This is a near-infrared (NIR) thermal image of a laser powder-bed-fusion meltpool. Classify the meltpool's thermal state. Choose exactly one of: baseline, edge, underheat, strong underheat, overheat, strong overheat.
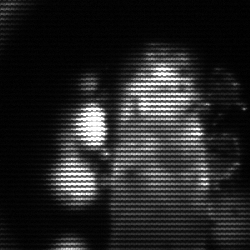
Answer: strong underheat